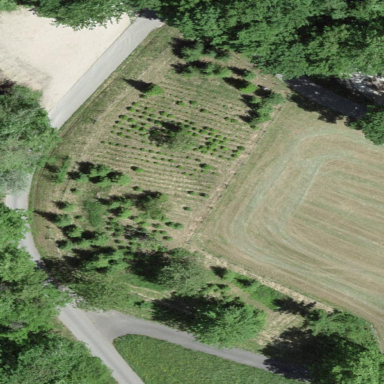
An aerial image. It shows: Plant nursery area.